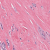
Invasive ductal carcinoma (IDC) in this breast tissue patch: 1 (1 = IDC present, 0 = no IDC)